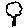
Label: tree